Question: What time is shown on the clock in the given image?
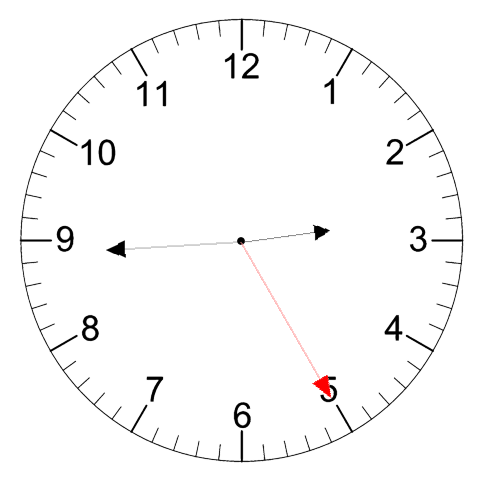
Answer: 02:44:25